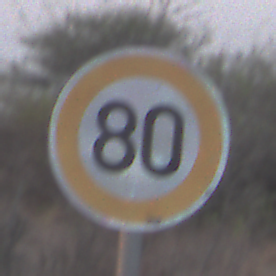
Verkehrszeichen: Geschwindigkeit80
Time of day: SunriseSunset
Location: Outdoor (Nature)
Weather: Clear
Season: NotSpecified
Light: Natural